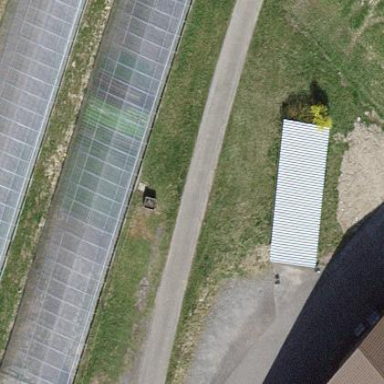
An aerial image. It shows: Area dedicated to greenhouse horticulture.